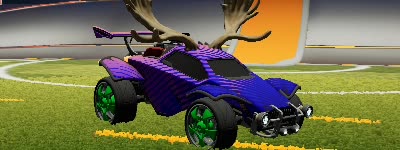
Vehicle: octane